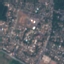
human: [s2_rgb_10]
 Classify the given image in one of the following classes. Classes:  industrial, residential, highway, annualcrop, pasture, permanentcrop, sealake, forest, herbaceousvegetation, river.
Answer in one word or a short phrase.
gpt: Residential